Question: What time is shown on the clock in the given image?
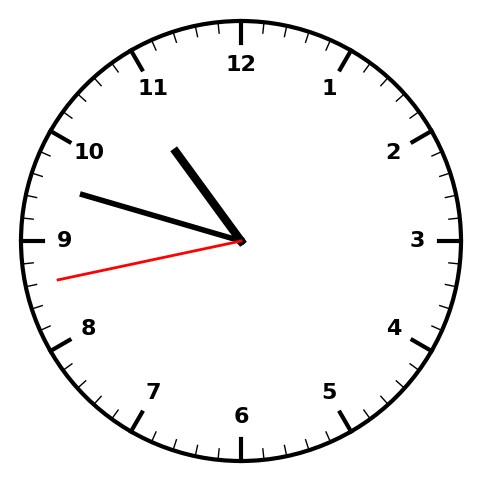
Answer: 10:47:43